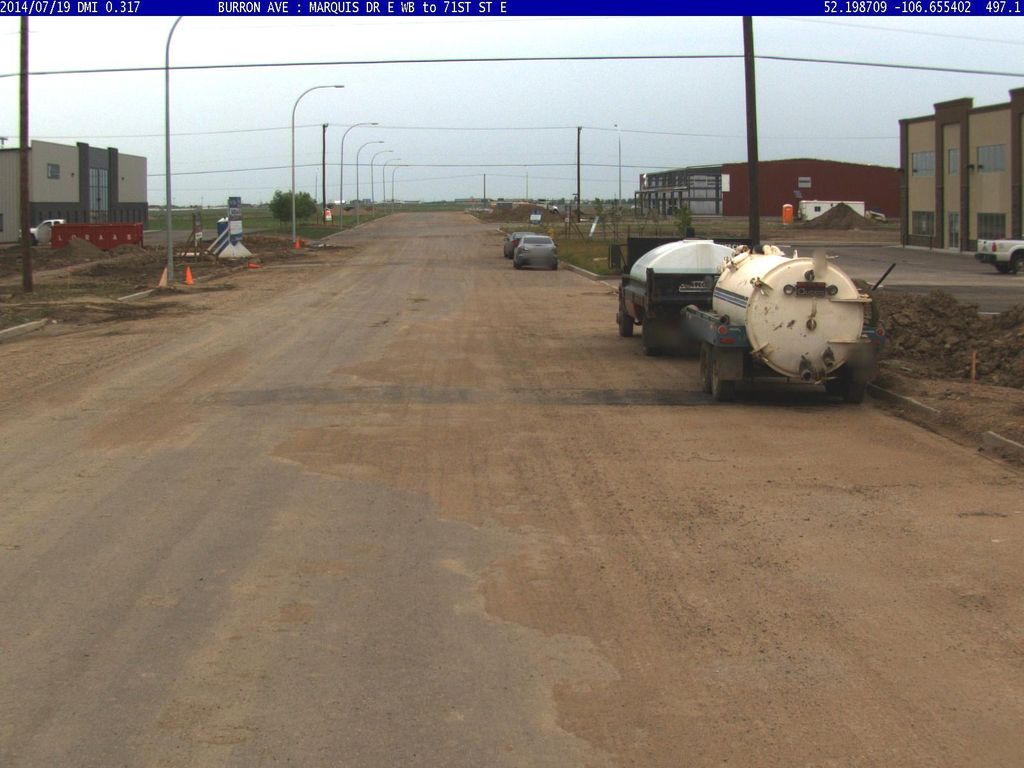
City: saskatoon